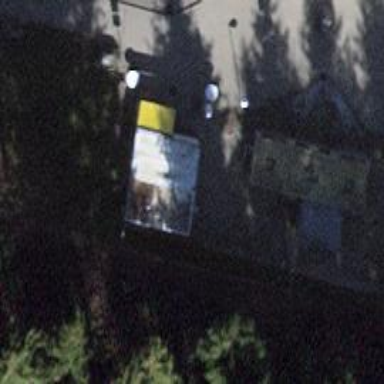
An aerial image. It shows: Fast food establishment.